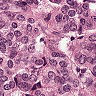
Metastatic tissue present: yes